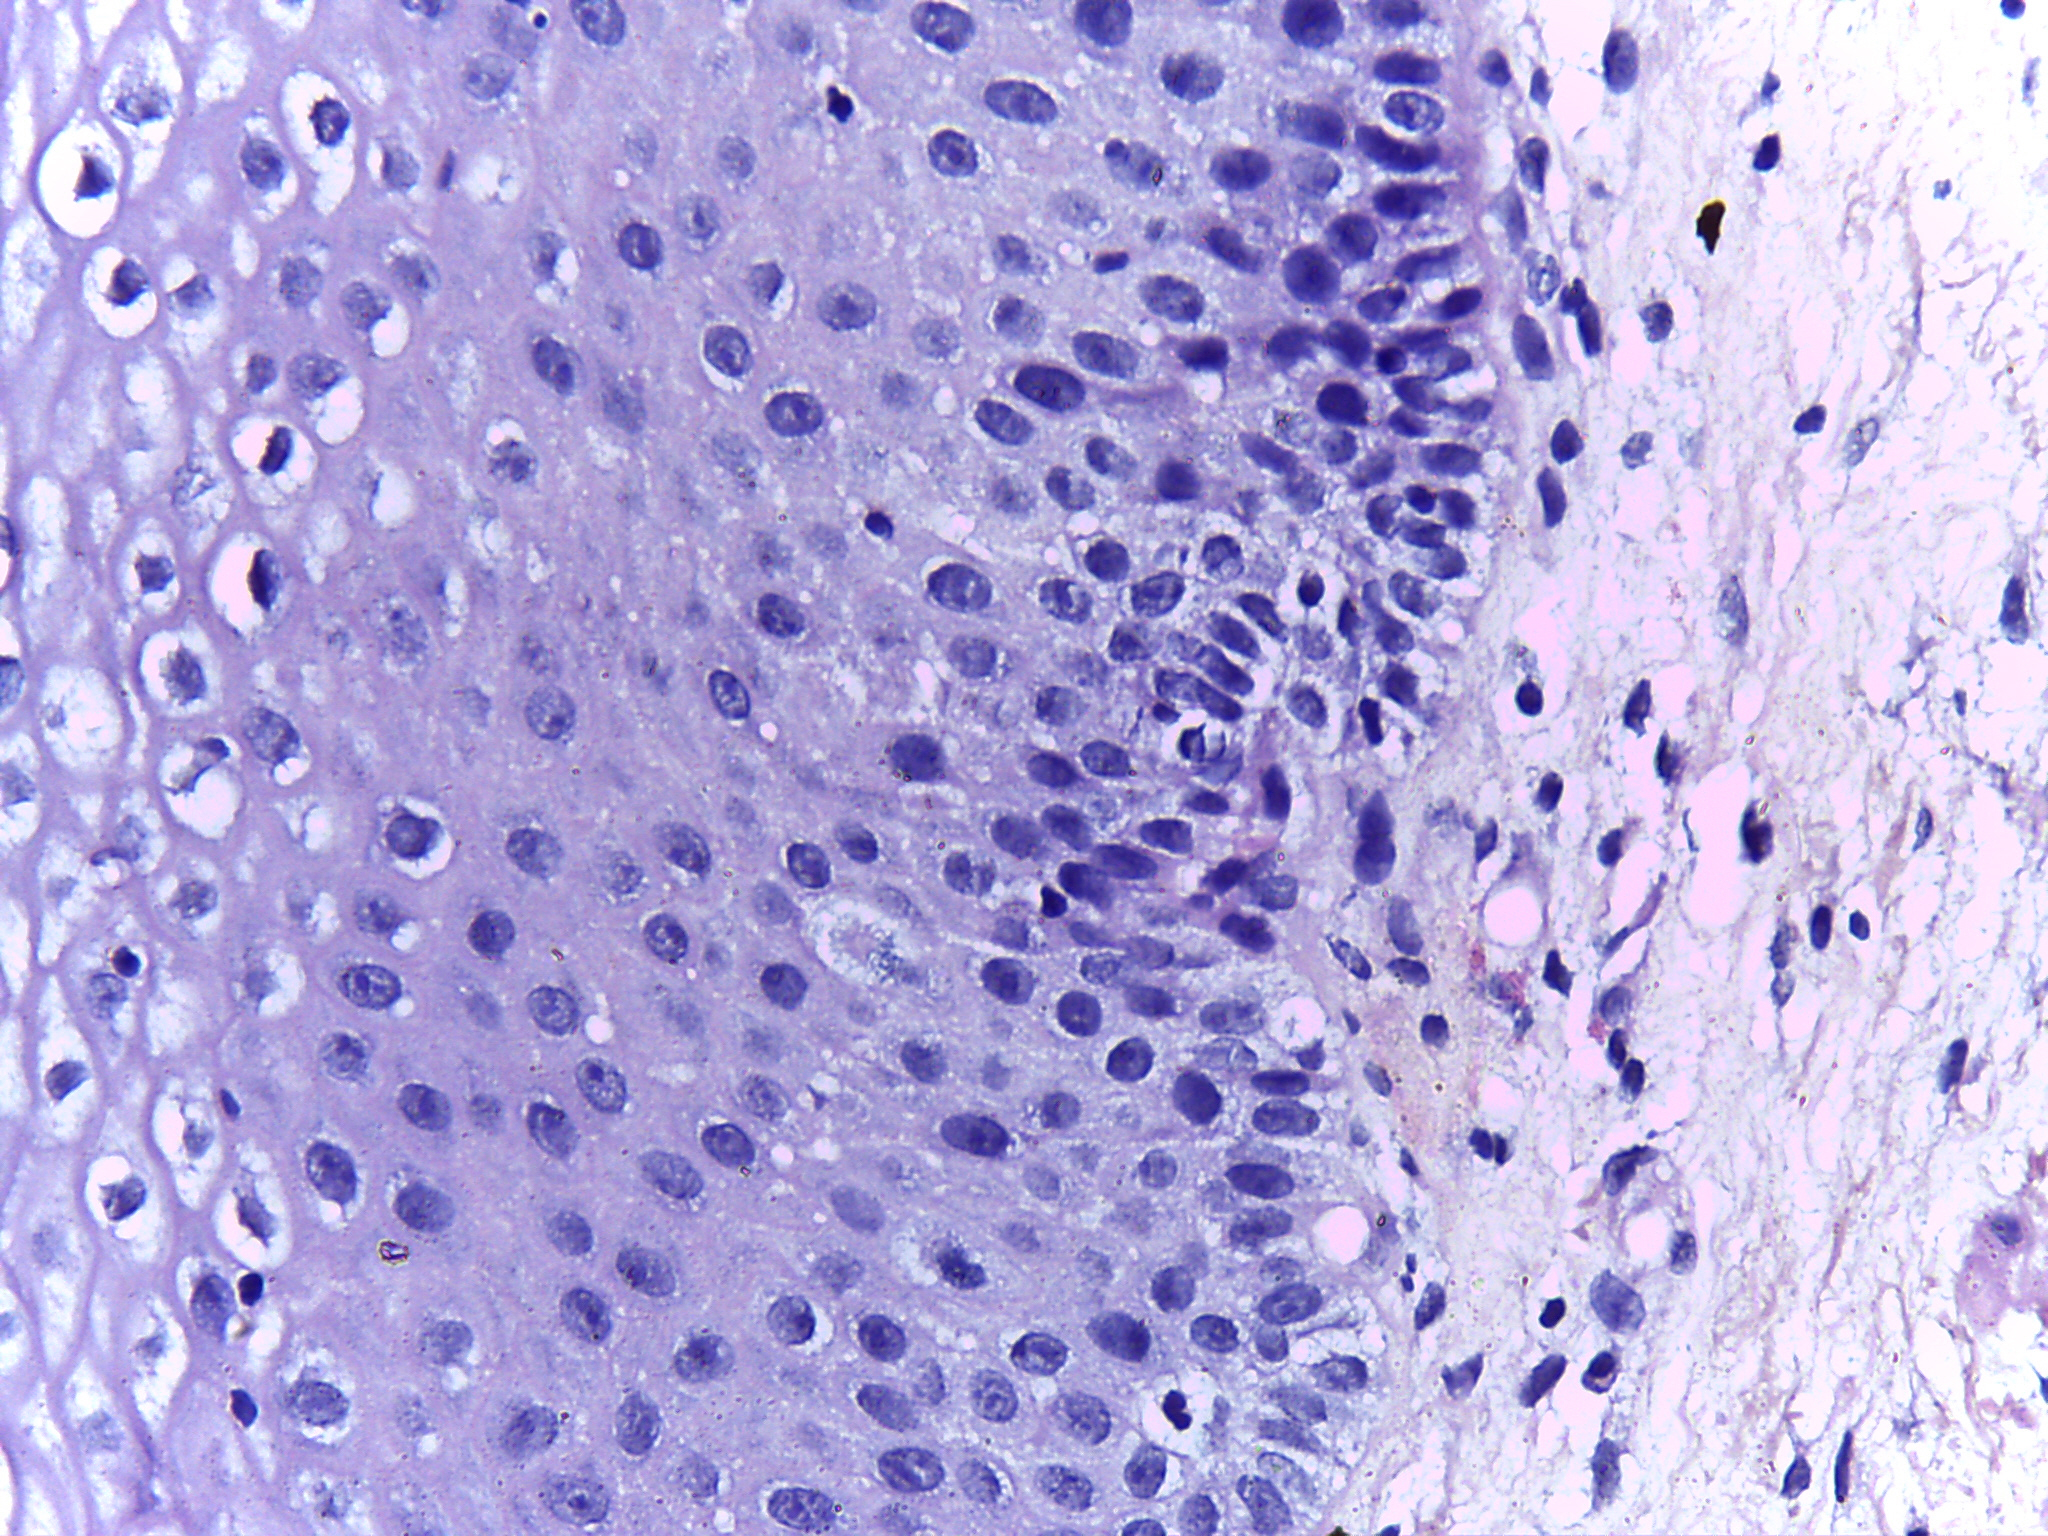
Diagnosis: Normal